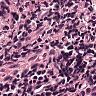
Metastatic tissue present: no